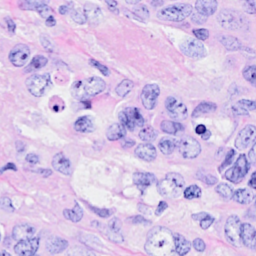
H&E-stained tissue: Breast